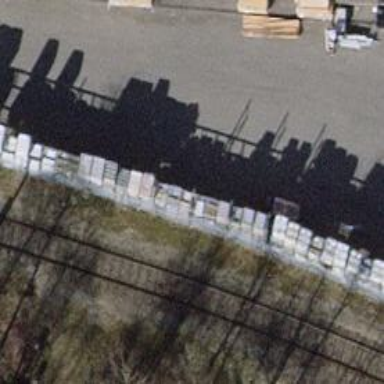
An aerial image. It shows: Fence with chain link type.